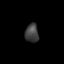
Tissue: lung
Cell type: Fibroblasts
Senescence score: 0.2313
Nuclear area (px): 245
Mean DAPI intensity: 63.833